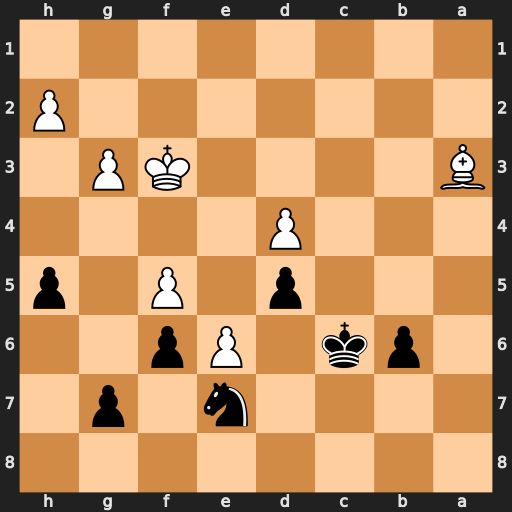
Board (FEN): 8/4n1p1/1pk1Pp2/3p1P1p/3P4/B4KP1/7P/8
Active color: b
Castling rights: -
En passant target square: -
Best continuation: Nxf5 e7 Kd7 e8=Q+ Kxe8